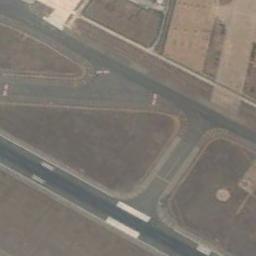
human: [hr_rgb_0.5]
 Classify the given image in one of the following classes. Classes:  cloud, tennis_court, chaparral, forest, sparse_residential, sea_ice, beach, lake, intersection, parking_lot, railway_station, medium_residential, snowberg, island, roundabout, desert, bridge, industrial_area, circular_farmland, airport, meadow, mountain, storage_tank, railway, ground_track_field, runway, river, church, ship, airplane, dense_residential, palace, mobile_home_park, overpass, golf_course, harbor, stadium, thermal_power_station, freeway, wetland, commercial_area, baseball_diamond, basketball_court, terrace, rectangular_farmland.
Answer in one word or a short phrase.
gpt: runway